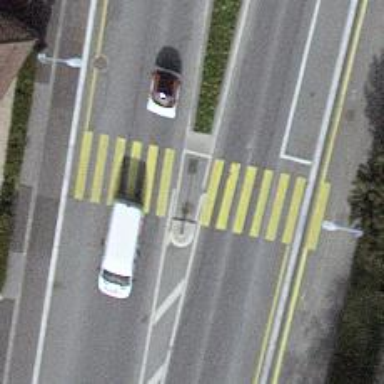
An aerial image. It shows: Uncontrolled road crossing with pedestrian island.